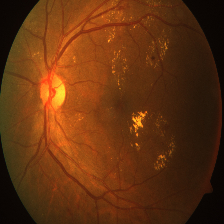
Diabetic retinopathy grade: Severe